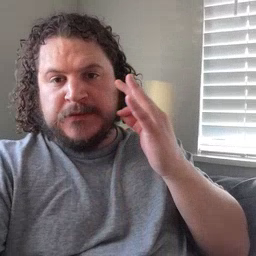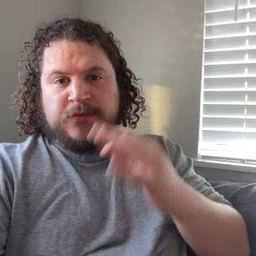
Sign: cat